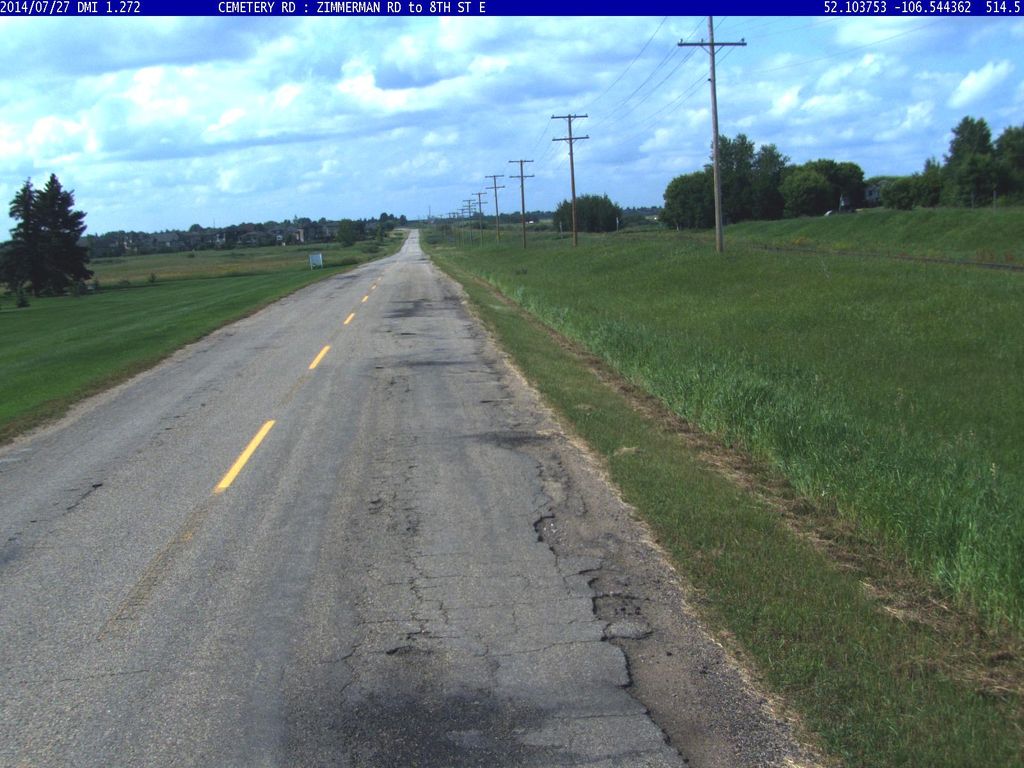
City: saskatoon